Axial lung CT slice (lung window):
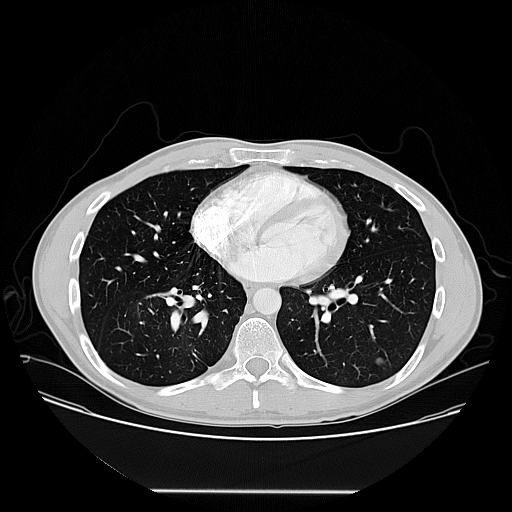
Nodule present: yes
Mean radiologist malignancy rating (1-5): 2.75